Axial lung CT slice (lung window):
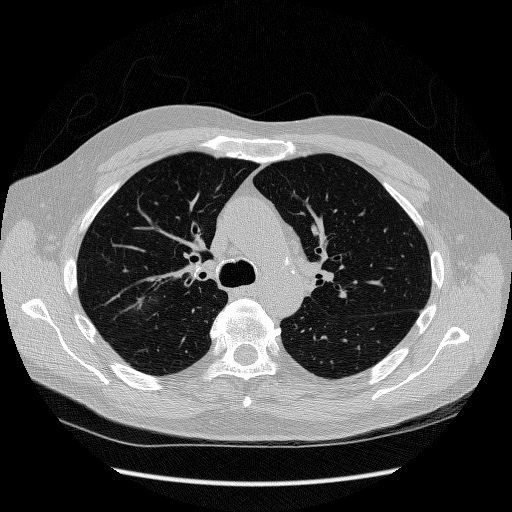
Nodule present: no